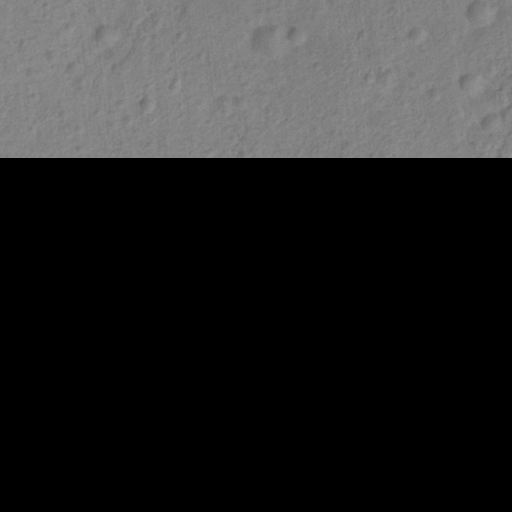
Objects detected: cone